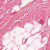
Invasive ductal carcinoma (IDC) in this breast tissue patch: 0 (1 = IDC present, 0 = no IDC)